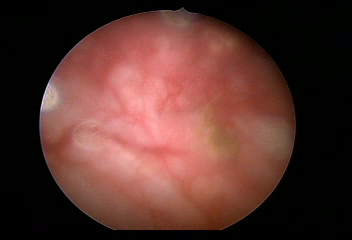
Modality: WLC
Class: Normal mucosa
Bladder cancer association: No